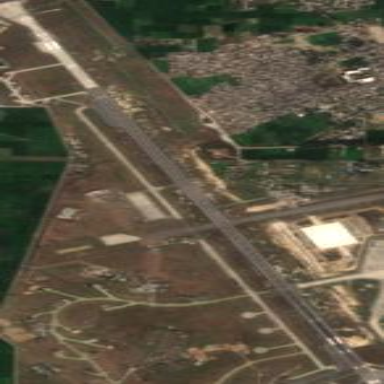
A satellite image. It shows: Asphalt runway at the airport.